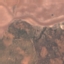
Land use / land cover class: HerbaceousVegetation